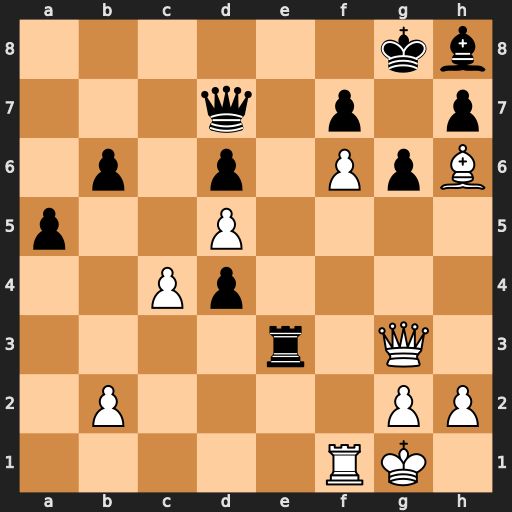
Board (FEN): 6kb/3q1p1p/1p1p1PpB/p2P4/2Pp4/4r1Q1/1P4PP/5RK1
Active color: w
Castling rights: -
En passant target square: -
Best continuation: Bxe3 dxe3 Qxe3